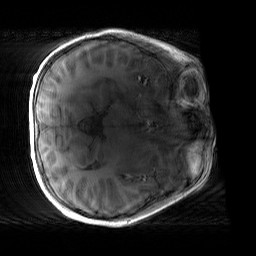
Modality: T1w
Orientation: axial
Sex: male
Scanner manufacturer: siemens
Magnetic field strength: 3 T
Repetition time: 1.9 s
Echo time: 0.00243 s